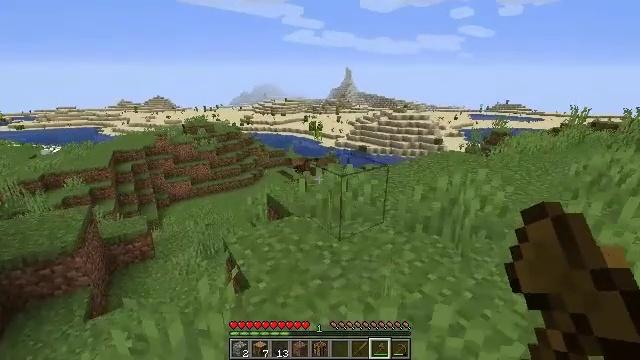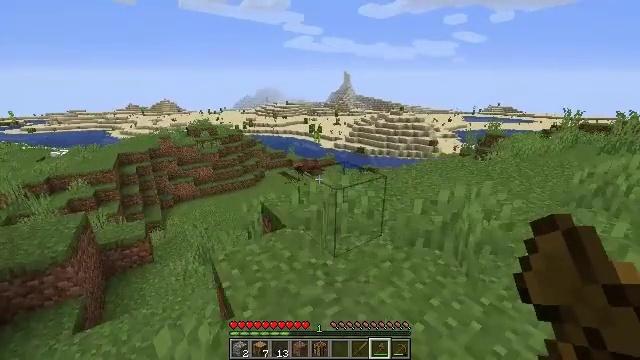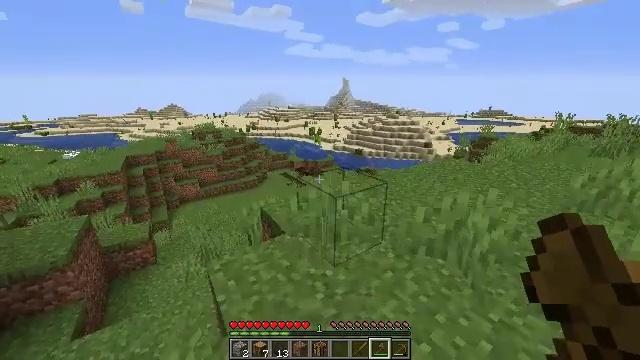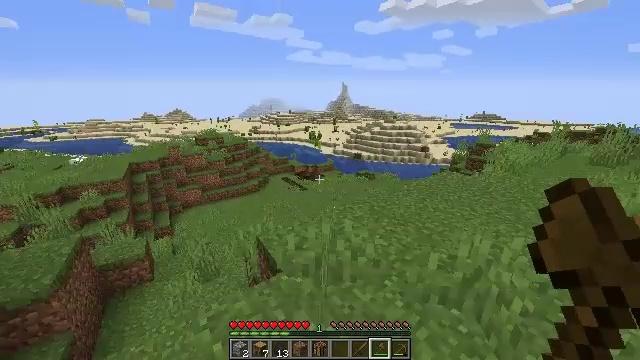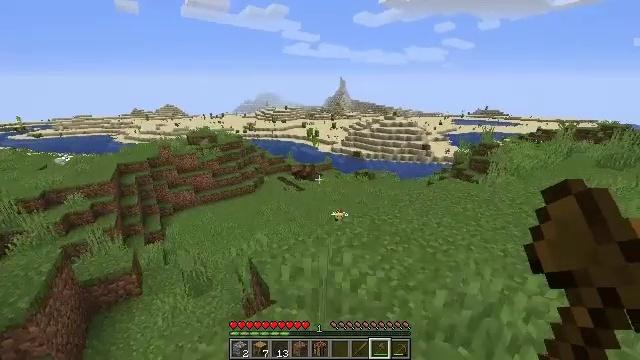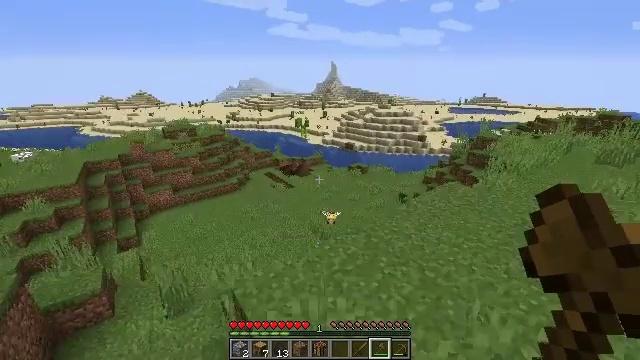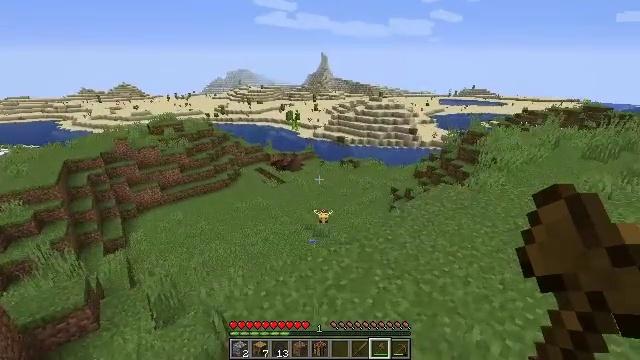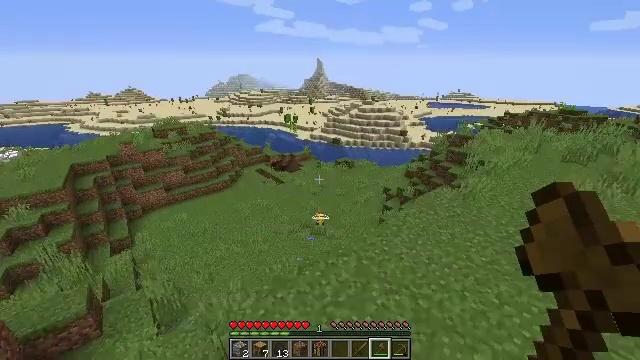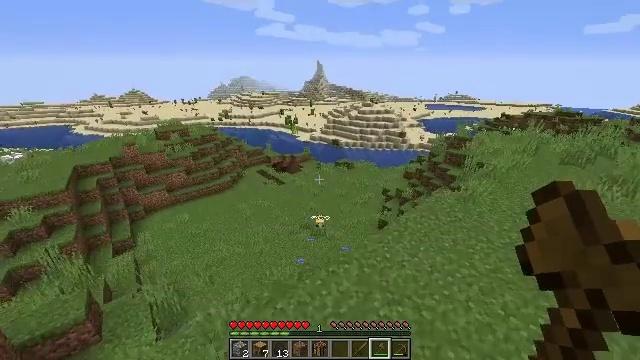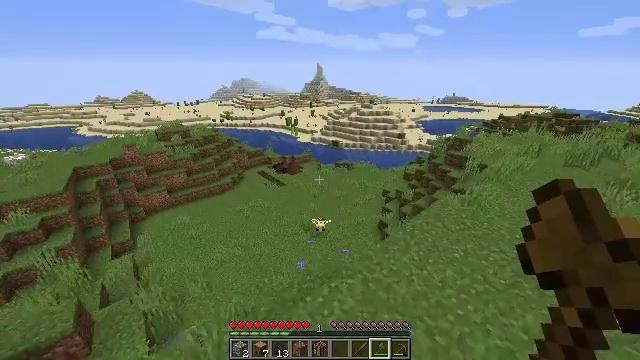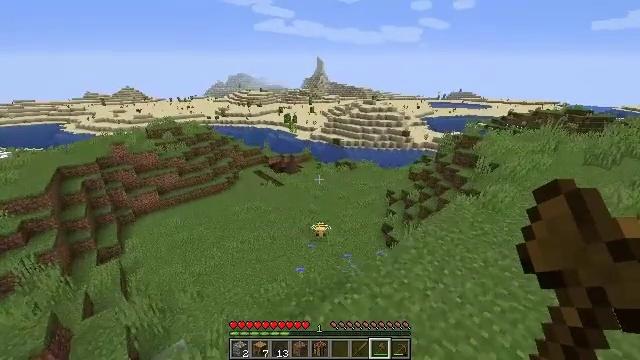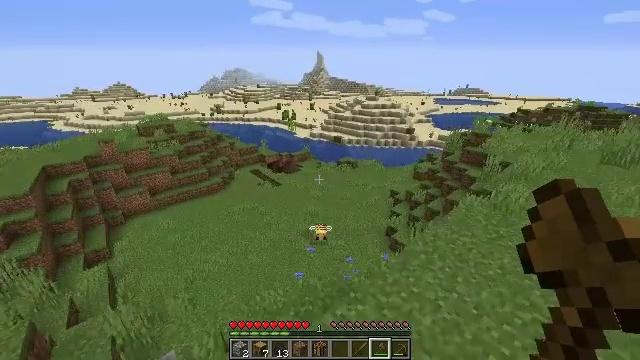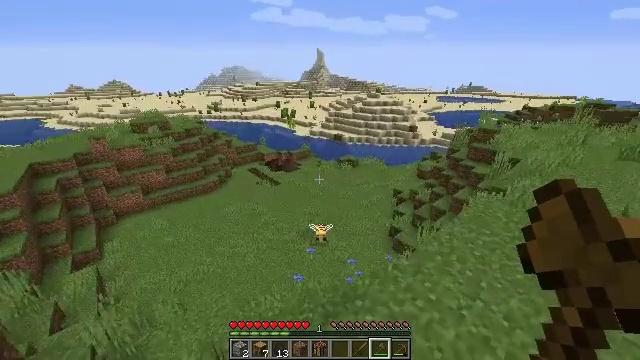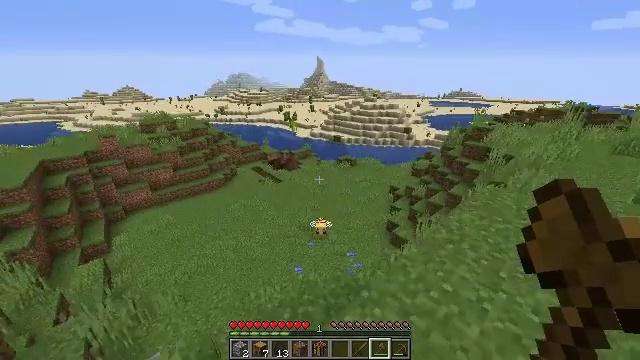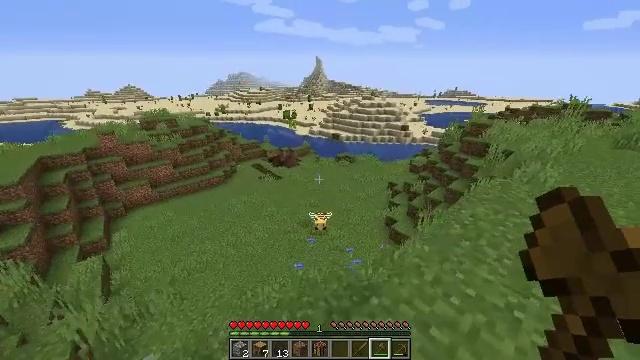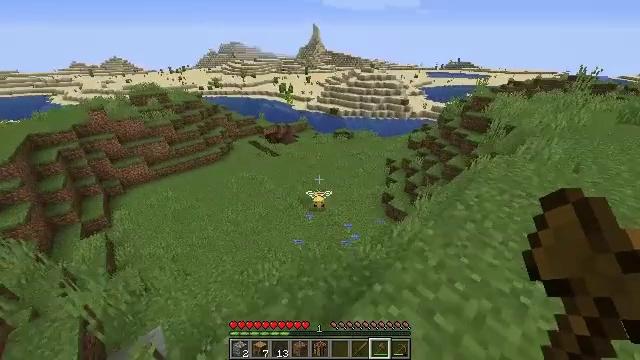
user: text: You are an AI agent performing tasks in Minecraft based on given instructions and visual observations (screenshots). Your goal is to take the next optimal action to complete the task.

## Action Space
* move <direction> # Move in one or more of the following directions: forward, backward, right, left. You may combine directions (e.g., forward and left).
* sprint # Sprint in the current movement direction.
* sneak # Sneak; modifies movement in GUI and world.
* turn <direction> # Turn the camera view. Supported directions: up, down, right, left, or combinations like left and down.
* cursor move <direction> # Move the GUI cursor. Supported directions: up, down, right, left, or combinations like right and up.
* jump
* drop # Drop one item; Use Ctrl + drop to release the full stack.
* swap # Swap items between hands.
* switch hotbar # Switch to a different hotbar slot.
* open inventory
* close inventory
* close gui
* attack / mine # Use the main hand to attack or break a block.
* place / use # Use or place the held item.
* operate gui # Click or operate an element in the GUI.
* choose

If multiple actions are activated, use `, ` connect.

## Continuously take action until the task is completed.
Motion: motion action
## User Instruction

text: Hunt a salmon.
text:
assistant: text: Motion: move forward, sprint
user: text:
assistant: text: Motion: move forward, sprint
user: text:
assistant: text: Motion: move forward, sprint, jump
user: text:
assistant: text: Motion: move forward, jump
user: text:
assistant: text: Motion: move forward, turn right and down, jump
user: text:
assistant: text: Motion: move forward, turn right and down, jump
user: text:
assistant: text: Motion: move forward, jump
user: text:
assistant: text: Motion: move forward, jump
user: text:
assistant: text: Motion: move forward, jump
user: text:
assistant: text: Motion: move forward
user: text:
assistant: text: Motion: move forward
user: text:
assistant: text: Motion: move forward
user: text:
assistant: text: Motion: move forward
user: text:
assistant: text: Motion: move forward
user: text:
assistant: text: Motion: turn down
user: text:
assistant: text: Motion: turn down
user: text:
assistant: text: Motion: turn down
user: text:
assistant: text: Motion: no_op
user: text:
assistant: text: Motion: no_op
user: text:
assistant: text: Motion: no_op
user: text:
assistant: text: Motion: no_op
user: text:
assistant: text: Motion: move forward
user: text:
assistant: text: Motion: move forward
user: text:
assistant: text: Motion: move forward
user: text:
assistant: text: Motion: move forward and move right
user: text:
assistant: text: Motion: move forward and move right
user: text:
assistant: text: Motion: move forward and move right, turn left
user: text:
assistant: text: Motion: move forward and move right, turn left
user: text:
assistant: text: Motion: move forward, turn left
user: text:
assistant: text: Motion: turn left and up